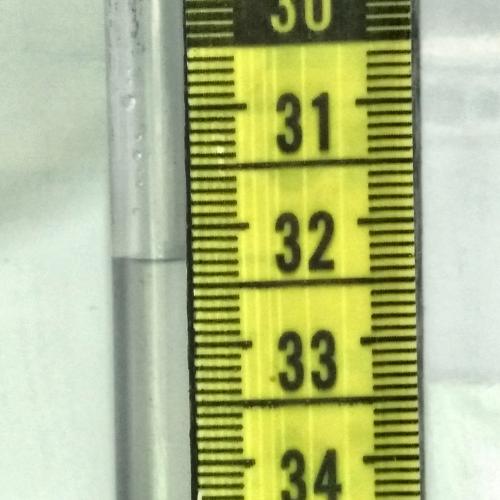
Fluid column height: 32.3 cm